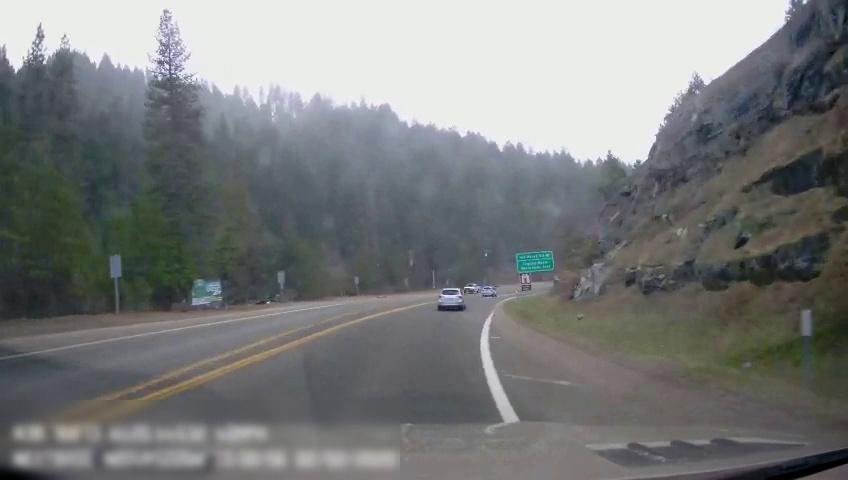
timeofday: Day
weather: Cloudy
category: Drivable Space
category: Vehicles | SUV
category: Vehicles | SUV
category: Vehicles | Truck
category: Lanes | Alternate Lane
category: Lanes | Current Lane
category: Lanes | Opposite Lane
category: Lanes | Opposite Lane
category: Lanes | Alternate Lane
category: Traffic | Signs
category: Traffic | Signs
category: Traffic | Signs